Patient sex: M
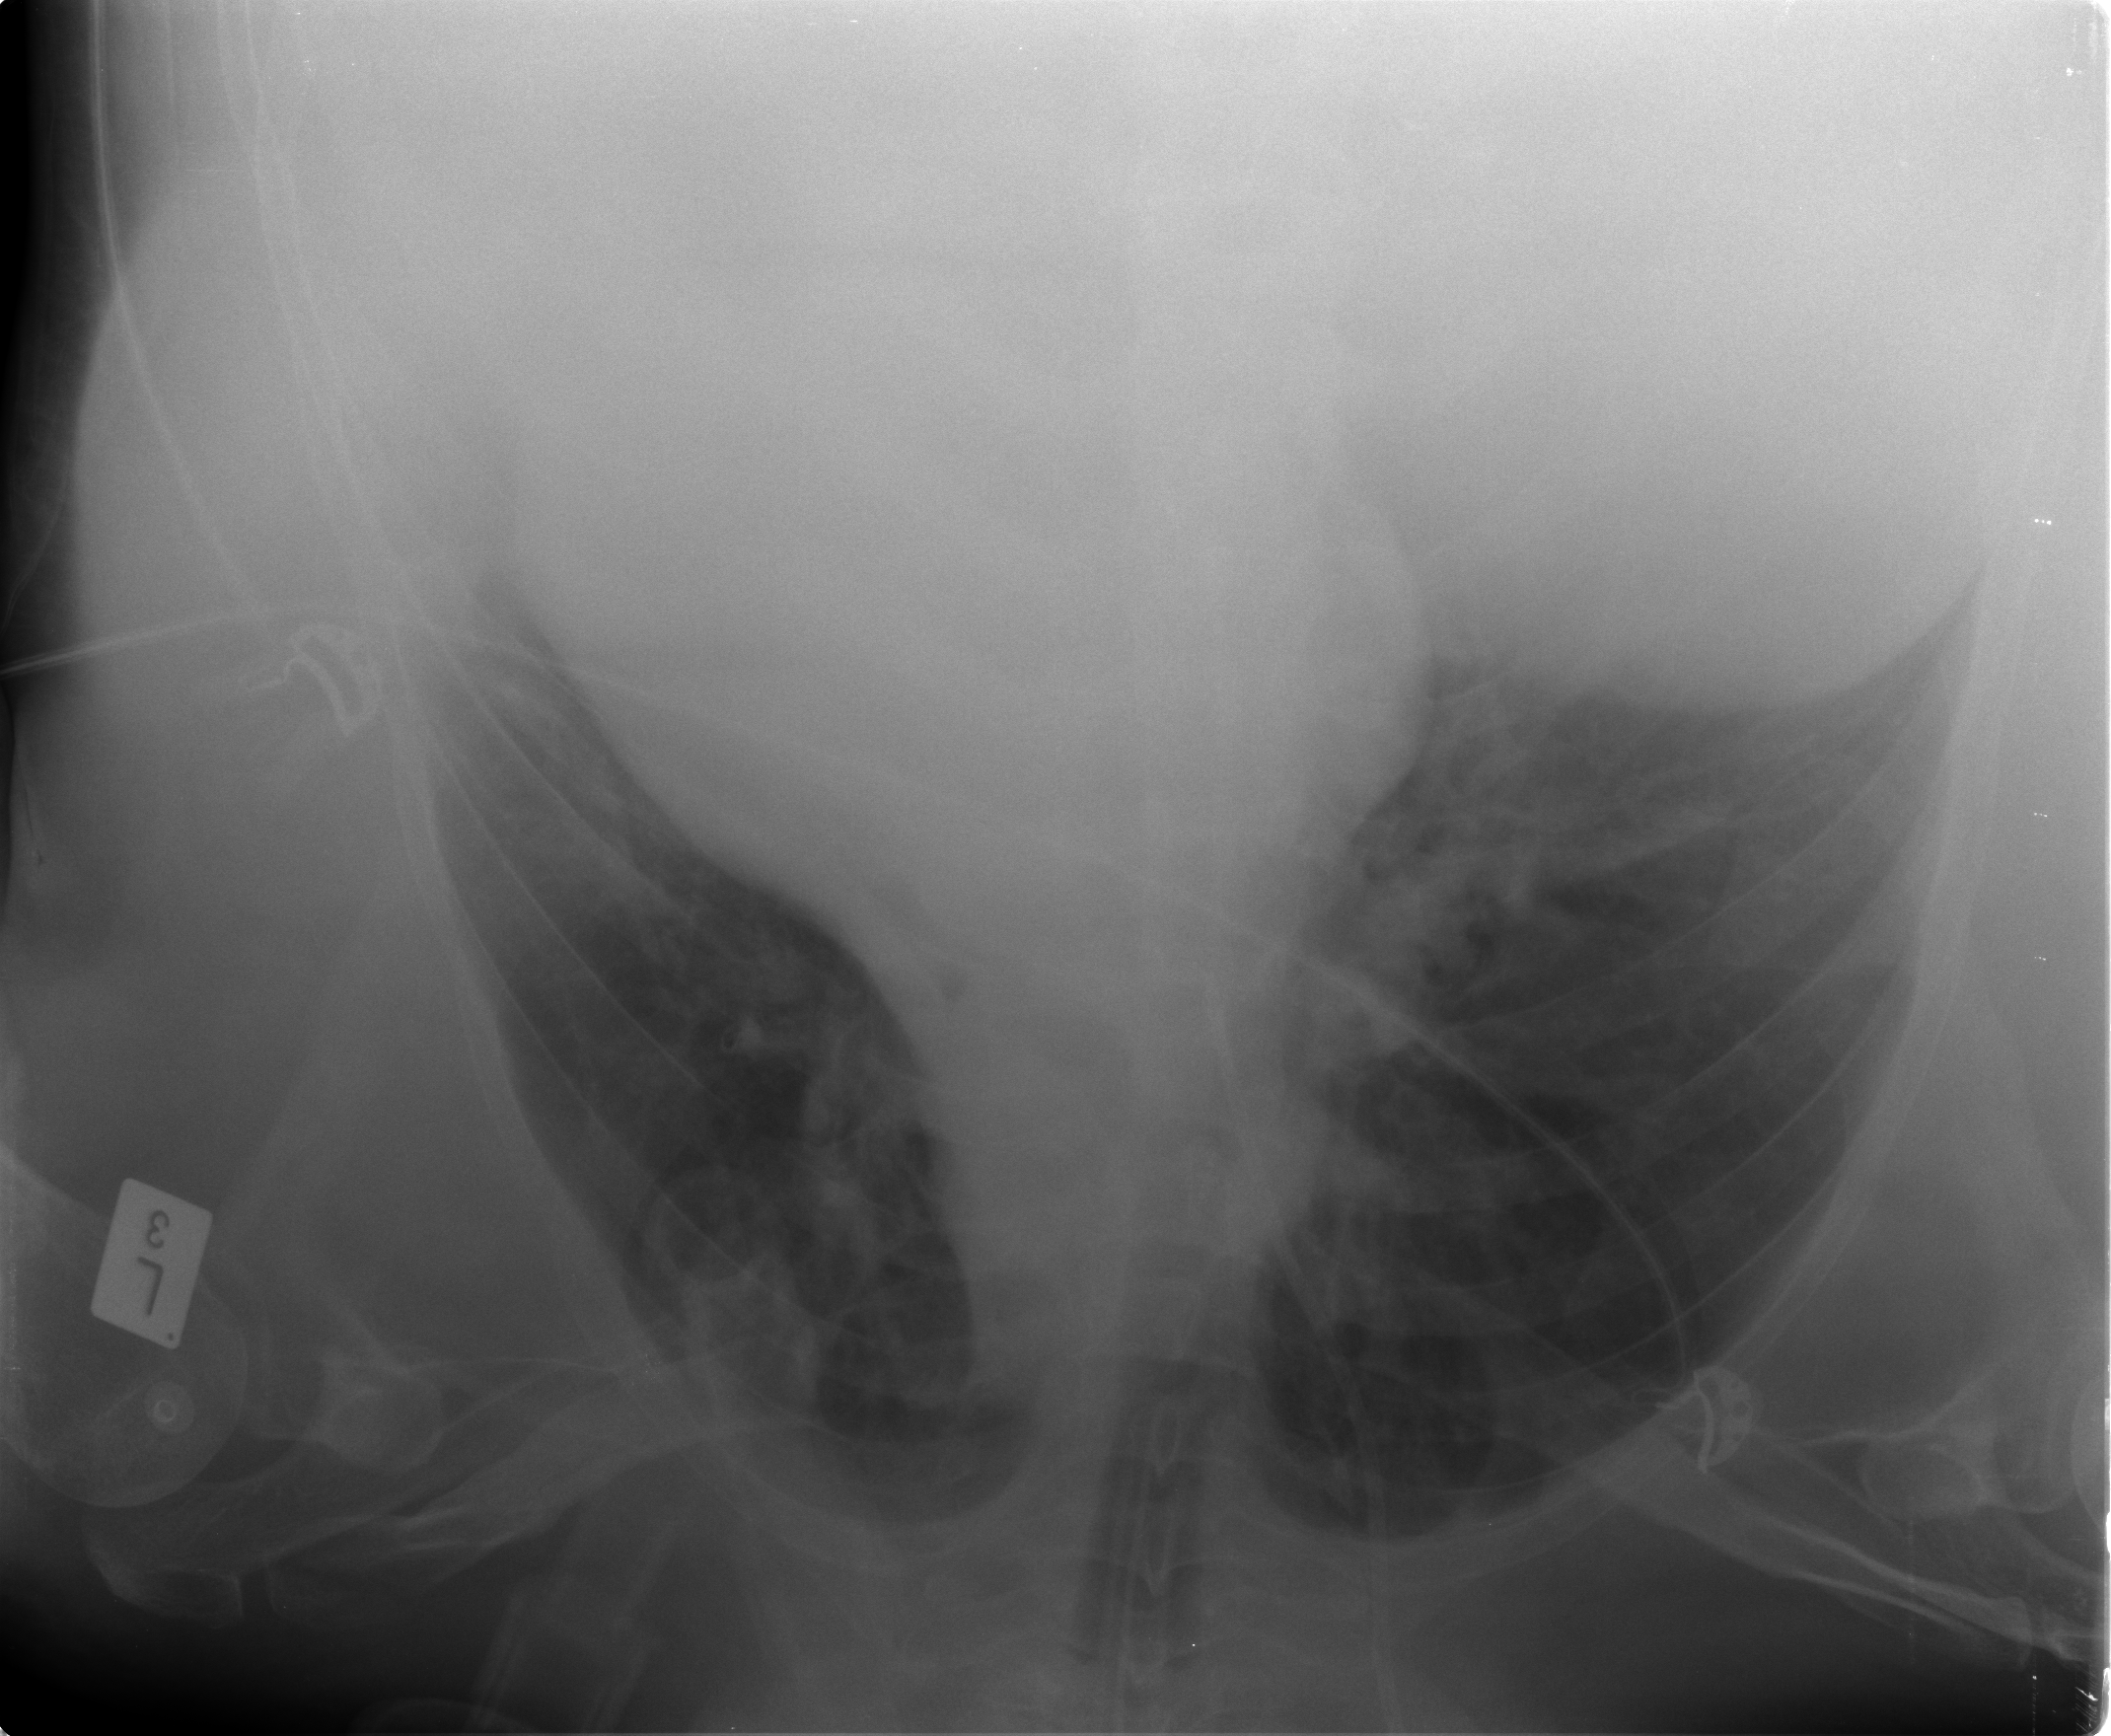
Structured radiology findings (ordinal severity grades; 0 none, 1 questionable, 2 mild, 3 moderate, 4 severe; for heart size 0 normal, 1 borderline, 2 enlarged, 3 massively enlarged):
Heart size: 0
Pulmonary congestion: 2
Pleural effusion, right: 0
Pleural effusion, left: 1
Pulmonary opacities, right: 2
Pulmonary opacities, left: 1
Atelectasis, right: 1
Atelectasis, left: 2